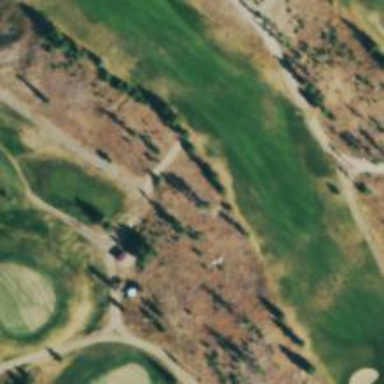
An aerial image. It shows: Service road used as golf cart path.